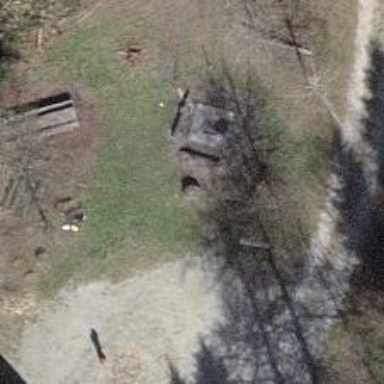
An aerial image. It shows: Picnic table located in leisure land area.